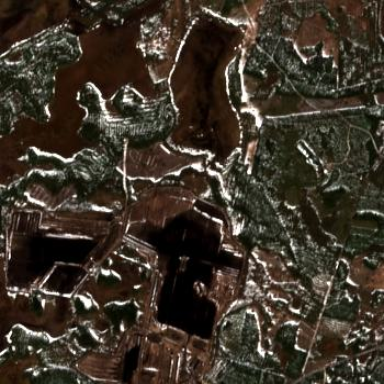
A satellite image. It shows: Quarry area.